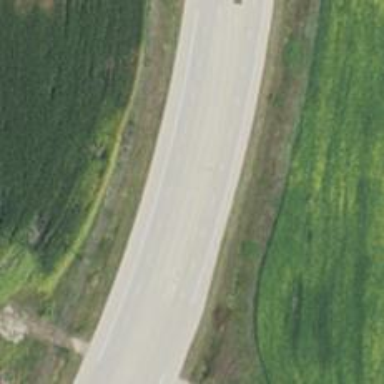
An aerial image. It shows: Secondary link road.